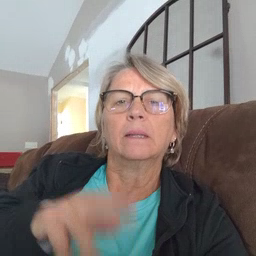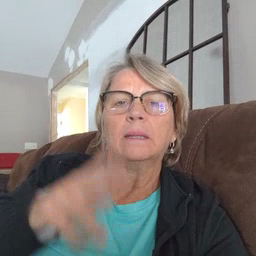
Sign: ride